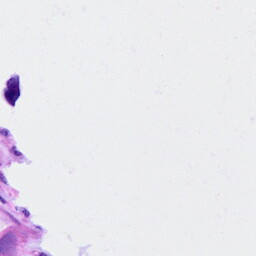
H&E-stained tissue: Ovarian